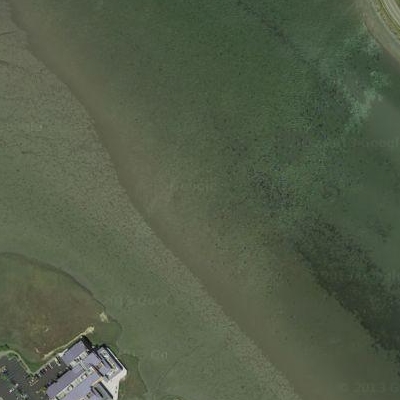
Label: RiverLake